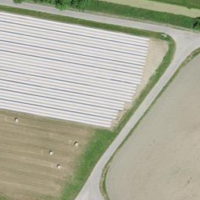
EUNIS habitat code: 52
Species observed at this site:
Veronica persica